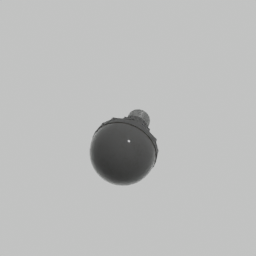
Label: lighting